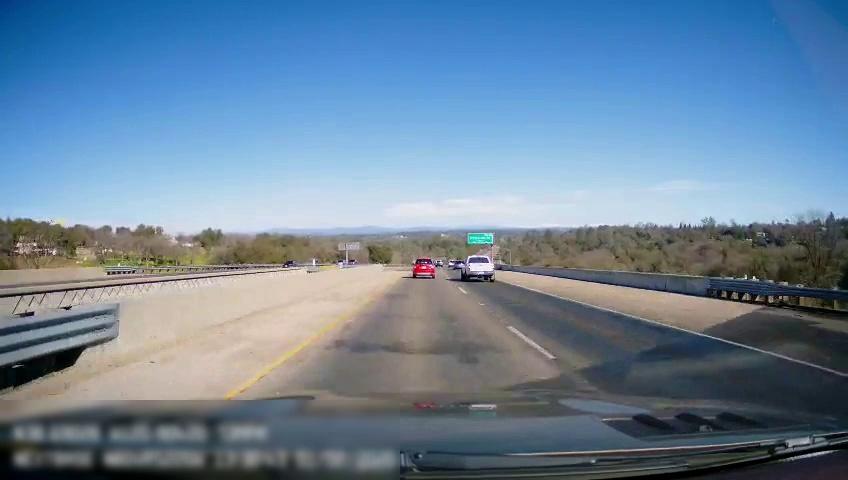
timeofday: Day
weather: Sunny
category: Drivable Space
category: Drivable Space
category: Vehicles | Car
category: Vehicles | Truck
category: Vehicles | Car
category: Lanes | Current Lane
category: Lanes | Current Lane
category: Lanes | Alternate Lane
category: Traffic | Signs